Question: I am developing an android app in which I have to collect date of birth in a form
So I used a textview with a datepicker as shown below

I want to pick date from it and store it in form of ints like month,day,year.
I tried many examples but all deal with dialog box. None of them showed using the datepicker inline :-(
Please kindly help me out.
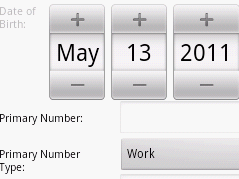
Answer: Just use the 'getYear()', 'getMonth()' and 'getDayOfMonth()' methods:
'''
DatePicker datePicker = (DatePicker) findViewById(R.id.my_date);
int year = datePicker.getYear();
int month = datePicker.getMonth();
int day = datePicker.getDayOfMonth();
'''